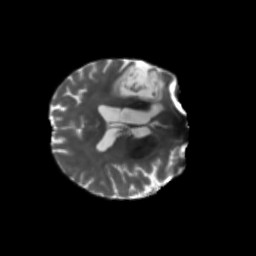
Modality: T2w
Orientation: axial
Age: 64
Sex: female
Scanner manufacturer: siemens
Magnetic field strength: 3 T
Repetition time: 5.47 s
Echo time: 0.0854 s